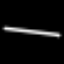
Label: line